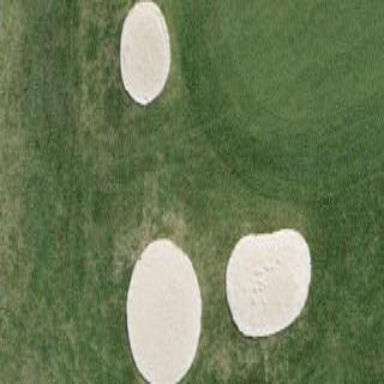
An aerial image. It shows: Golf bunker filled with natural sand.